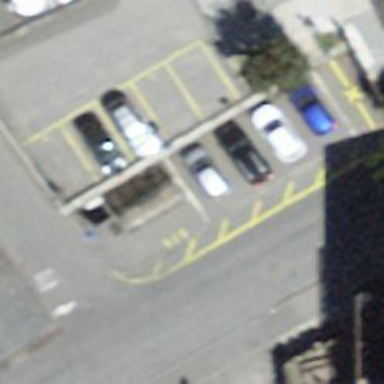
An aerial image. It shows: Public transport shelter.